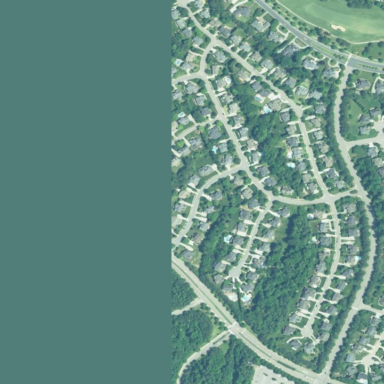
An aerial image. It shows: Residential neighbourhood.